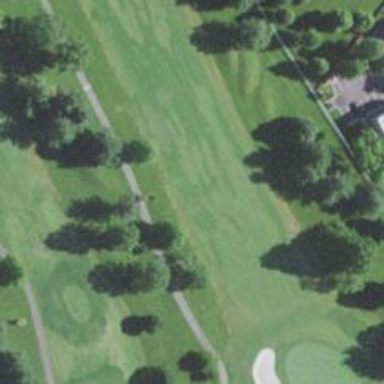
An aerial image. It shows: Path designated for golf carts.